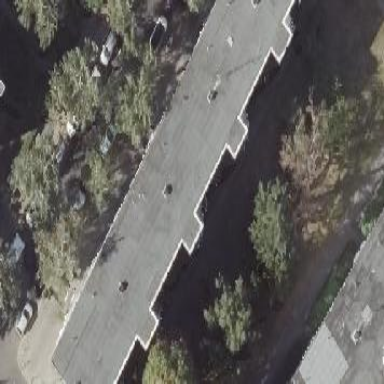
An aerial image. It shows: Flat-roofed residential building.